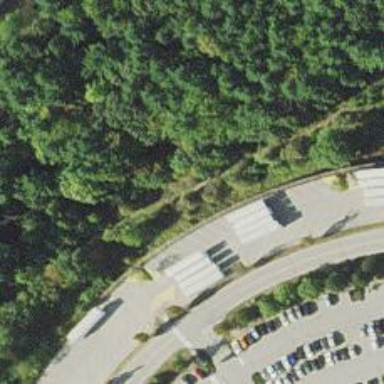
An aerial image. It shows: Path leading to bridge.